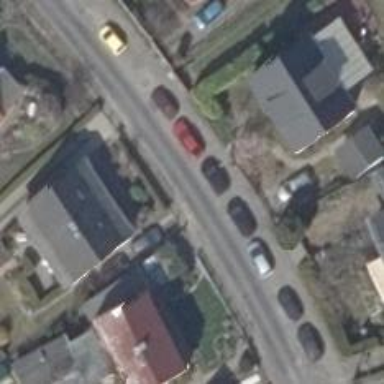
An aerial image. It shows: Residential road.